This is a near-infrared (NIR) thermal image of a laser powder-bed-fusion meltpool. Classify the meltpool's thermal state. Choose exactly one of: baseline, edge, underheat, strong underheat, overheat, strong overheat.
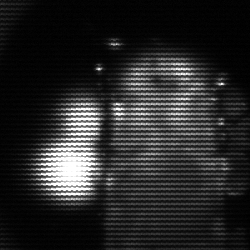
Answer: strong underheat